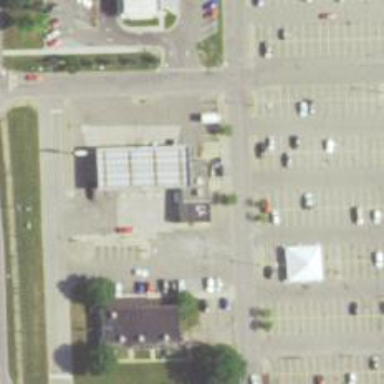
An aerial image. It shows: Convenience shop.